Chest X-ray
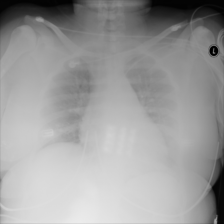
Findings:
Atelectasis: negative
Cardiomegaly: negative
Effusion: negative
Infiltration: negative
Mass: negative
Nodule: negative
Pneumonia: negative
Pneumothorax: negative
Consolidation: negative
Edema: negative
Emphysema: negative
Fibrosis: negative
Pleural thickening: negative
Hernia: negative